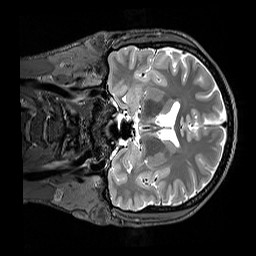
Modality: T2w
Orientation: coronal
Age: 37
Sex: male
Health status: healthy
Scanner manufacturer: siemens
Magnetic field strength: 3 T
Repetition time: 3.2 s
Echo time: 0.568 s